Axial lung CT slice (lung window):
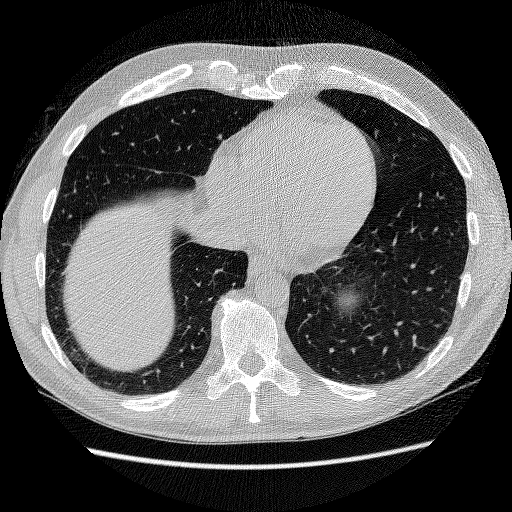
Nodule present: no